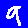
Digit: 9